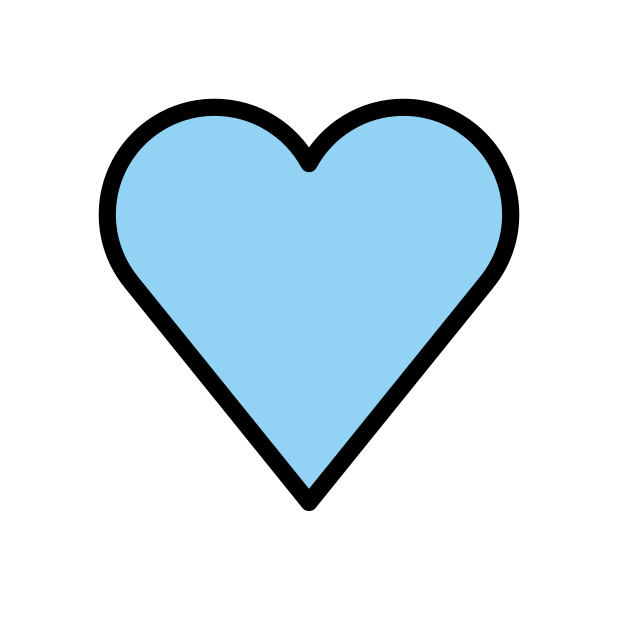
Emoji: 💙
Name: blue heart
Unicode: 0x1f499